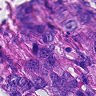
Metastatic tissue present: yes